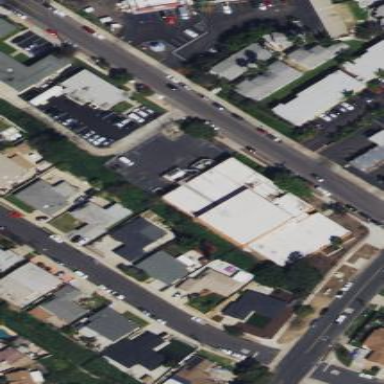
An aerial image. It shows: Commercial building.